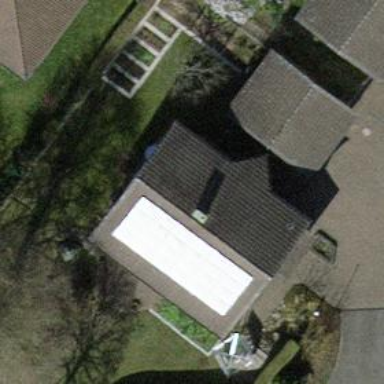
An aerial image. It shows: Solar power generator using photovoltaic panels.